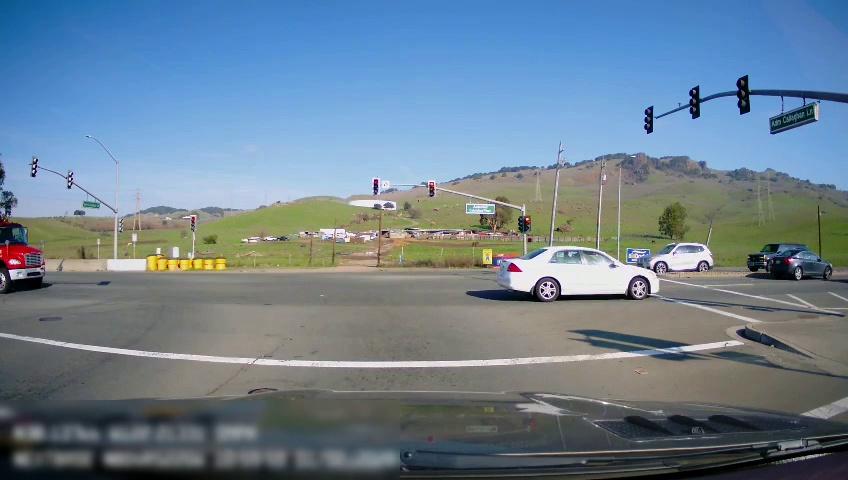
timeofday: Day
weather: Sunny
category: Drivable Space
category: Vehicles | SUV
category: Vehicles | SUV
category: Vehicles | Car
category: Vehicles | Car
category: Vehicles | Other LV
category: Lanes | Opposite Lane
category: Traffic | Lights
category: Traffic | Lights
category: Traffic | Lights
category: Traffic | Lights
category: Traffic | Lights
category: Traffic | Lights
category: Traffic | Lights
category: Traffic | Signs
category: Traffic | Lights
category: Traffic | Lights
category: Traffic | Signs
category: Traffic | Lights
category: Traffic | Lights
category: Traffic | Signs